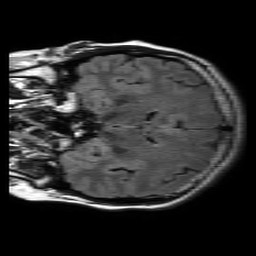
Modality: FLAIR
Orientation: coronal
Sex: female
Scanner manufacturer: philips
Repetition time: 11 s
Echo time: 0.125 s